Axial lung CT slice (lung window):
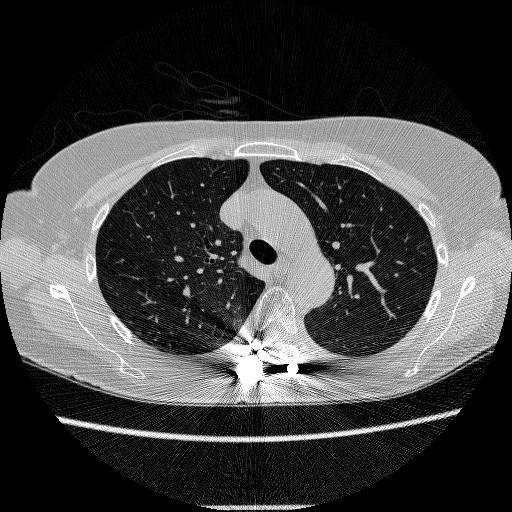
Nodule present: no